Aerial crown-view tile of a tropical tree (Barro Colorado Island, Panama), acquired 20250715:
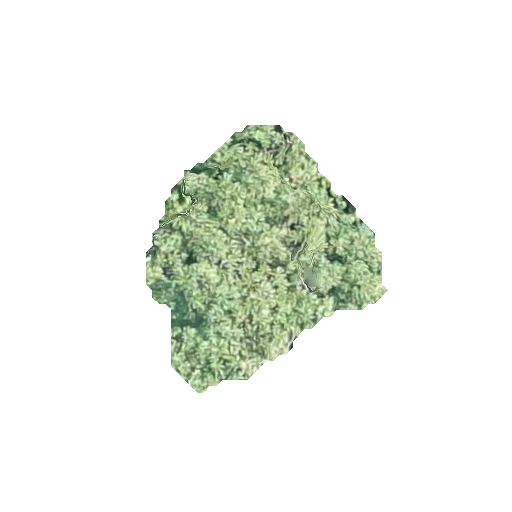
Species: Cecropia insignis
GBIF accepted scientific name: Cecropia insignis
Crown area: 59.851 m²